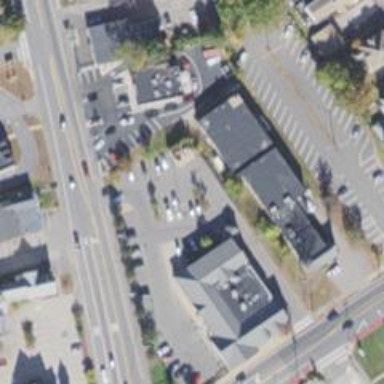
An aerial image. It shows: Pharmacy providing healthcare services.